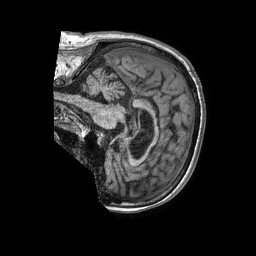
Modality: T1w
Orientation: sagittal
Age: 69
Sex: male
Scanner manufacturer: philips
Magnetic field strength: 1.5 T
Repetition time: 0.00764 s
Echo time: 0.003546 s